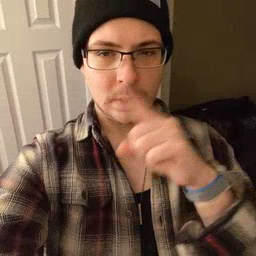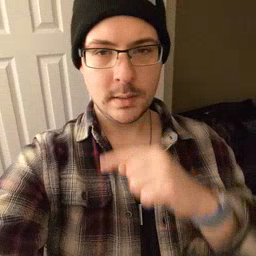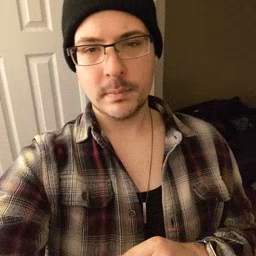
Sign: pretend